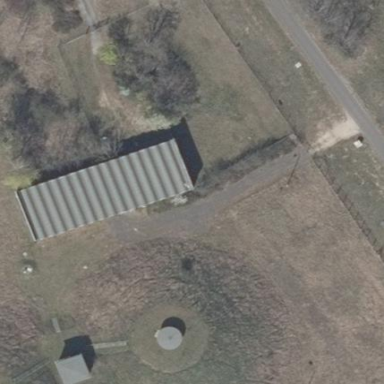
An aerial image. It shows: Service building.